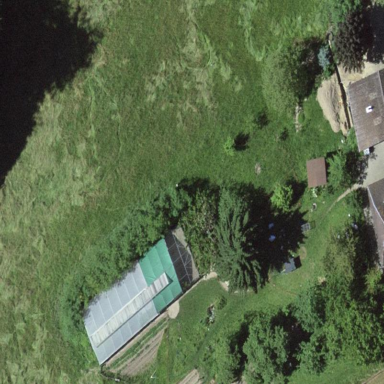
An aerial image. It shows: Farmyard area.